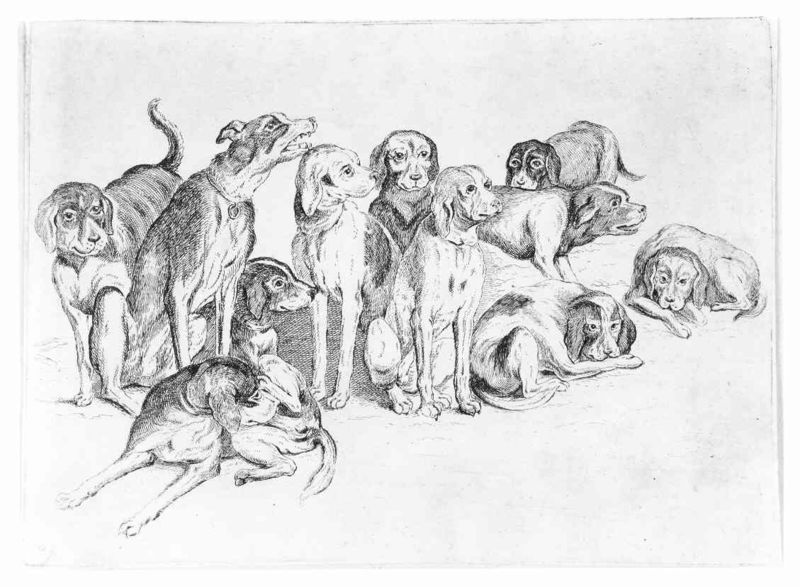
Titel: Elf Jagdhunde
Künstler: Wenzel Hollar
Standort: Karlsruhe
Institution: Staatliche Kunsthalle Karlsruhe
Schlagwörter: gruppe, kopf, schatten, weiß, sitzen, brust, grau, licht, mund, schwarz, skizze, stirn, straße, zeichnung, blick, dackel, hund, hunde, tier, tiere, jung, augen, band, barock, blicke, pelz, stehen, schauen, sonne, realismus, sitzend, stehend, familie, blatt, ohren, rechts, beine, fell, schwanz, welpe, füße, liegen, schlafen, sitz, halsband, haltung, studie, rudel, kette, grafik, schattierung, platz, querformat, wild, nasen, realistisch, pfoten, warten, liegend, eld, tusche, kohle, druck, schwarzweiss, schraffur, radierung, stich, lithografie, quer, bleistift, entwurf, jagd, flecken, pfote, gebiss, zähne, blickrichtung, gefleckt, schnauze, aufmerksam, jagdhund, brav, maul, fressen, zunge, schwänze, gebell, jagdhunde, naturalistisch, schaten, freundlich, meute, kupferstich, leigen, wurf, rute, gezeichnet, fletschen, gucken, lecken, neugierig, jagen, bellen, rassen, elf, rumpf, lager, kratzen, baltt, zeichung, rüde, kuscheln, putzen, gemeinschaft, fuchsjagd, mer, welpen, lefzen, haltungen, positionen, jucken, animal, beagle, sippe, knurren, schwarzweis, peltz, marke, kläffen, schwarweiss, blcik, sthen, rechte, fruck, animalisch, wedeln, rasse, jaulen, tiete, bellt, wuff, sw, 11, rudel warten, basset, bellend, geknurre, unde, beatle, herrl, eier lecken, hundewelpen, beööen, wauzis, szähne, sehr viele hunde, augen4nasen, tierportät, hundmeute, 11 hunde, kläffend